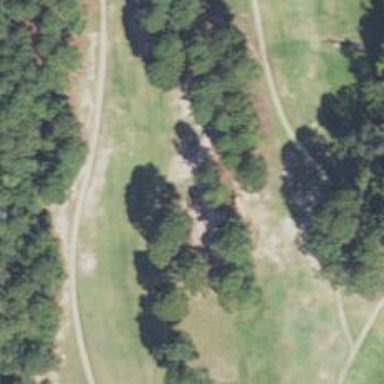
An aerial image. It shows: View of golf hole.